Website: walmart
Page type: cart
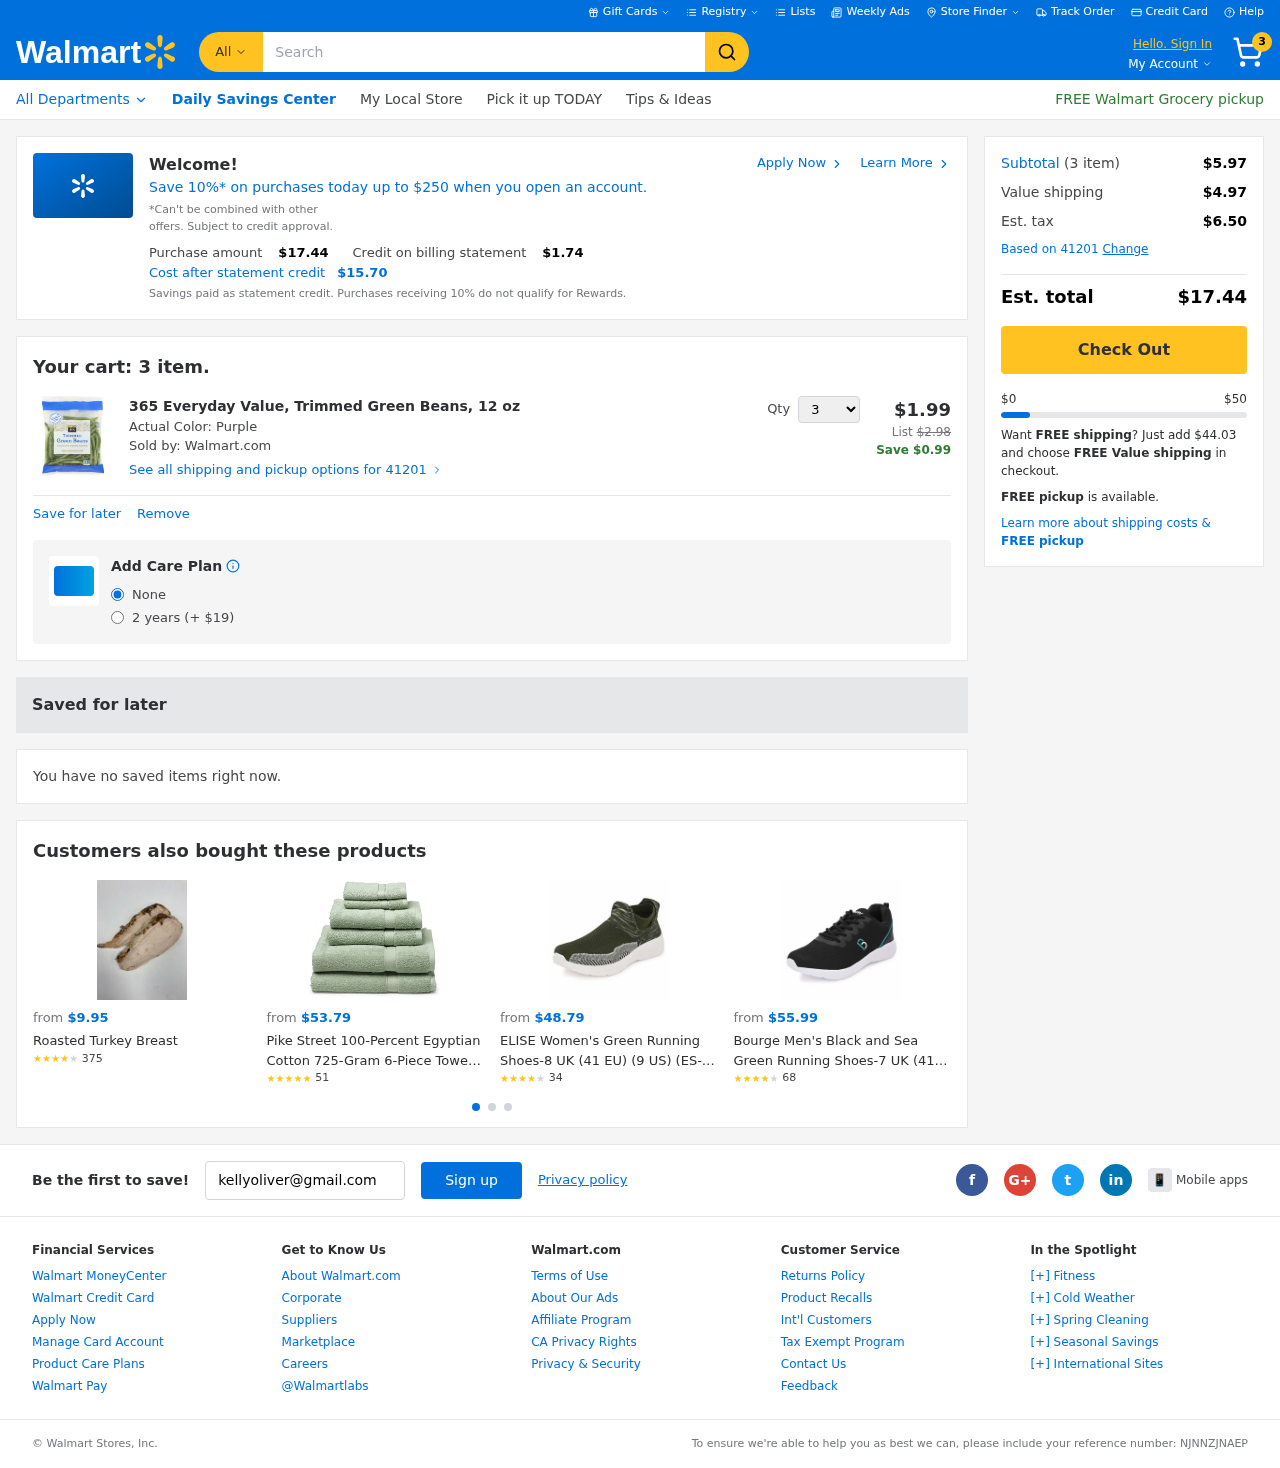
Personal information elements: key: PII_EMAIL
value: kellyoliver@gmail.com
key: PII_POSTCODE
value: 41201
Product elements: key: PRODUCT1_NAME
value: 365 Everyday Value, Trimmed Green Beans, 12 oz
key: PRODUCT1_PRICE
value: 1.99
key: PRODUCT1_QUANTITY
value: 3
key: PRODUCT2_NAME
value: Roasted Turkey Breast
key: PRODUCT2_NUM_RATINGS
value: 375
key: PRODUCT2_PRICE
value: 9.95
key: PRODUCT2_RATING
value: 3.9
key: PRODUCT3_NAME
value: Pike Street 100-Percent Egyptian Cotton 725-Gram 6-Piece Towel Set, Pale Green
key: PRODUCT3_NUM_RATINGS
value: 51
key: PRODUCT3_PRICE
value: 53.79
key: PRODUCT3_RATING
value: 4.6
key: PRODUCT4_NAME
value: ELISE Women's Green Running Shoes-8 UK (41 EU) (9 US) (ES-S20-002)
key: PRODUCT4_NUM_RATINGS
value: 34
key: PRODUCT4_PRICE
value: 48.79
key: PRODUCT4_RATING
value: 4.1
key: PRODUCT5_NAME
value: Bourge Men's Black and Sea Green Running Shoes-7 UK (41 EU) (8 US) (Loire-279)
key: PRODUCT5_NUM_RATINGS
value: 68
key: PRODUCT5_PRICE
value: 55.99
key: PRODUCT5_RATING
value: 4.2
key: PRODUCT1_ORIGINAL_PRICE
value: $2.98
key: PRODUCT1_SAVINGS
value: Save $0.99
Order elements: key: ORDER_NUM_ITEMS
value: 3
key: ORDER_TOTAL
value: $17.44
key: PROMO_TOTAL_AFTER_CREDIT
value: $15.70
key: ORDER_SUBTOTAL
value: $5.97
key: ORDER_SHIPPING_COST
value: $4.97
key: ORDER_TAX
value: $6.50
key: FREE_SHIPPING_REMAINING
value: $44.03
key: ORDER_REFERENCE_NUMBER
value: NJNNZJNAEP
Search elements: key: HEADER_SEARCH
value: Search
Other elements: key: PROMO_CREDIT
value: $1.74